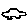
Label: car